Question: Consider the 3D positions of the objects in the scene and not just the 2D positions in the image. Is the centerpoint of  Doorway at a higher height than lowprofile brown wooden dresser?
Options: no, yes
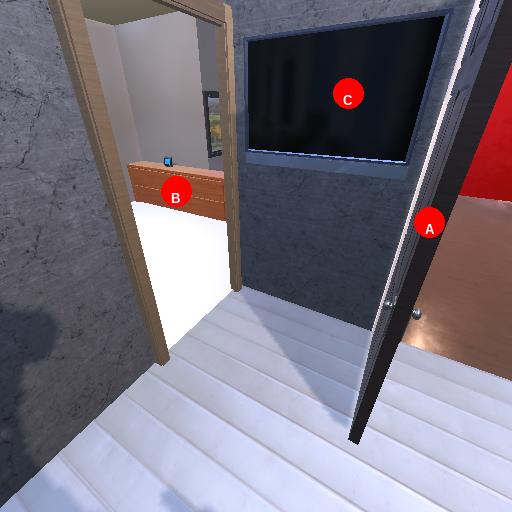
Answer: no